Field crop: tomato
Growth stage: 2
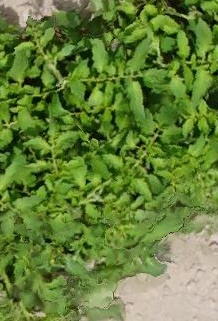
Species: tomato